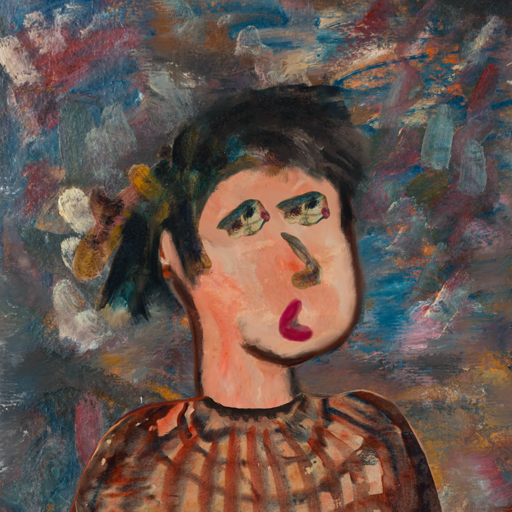
Background: Boggyland, Head And Neck Side: Roy_Bahadur, Face Side: Pipe, Bust: Orphan, Hair Side: Pipe, Head Accessory: Blank, Second Necklace: Blank, Necklace: Blank, Baby: Blank